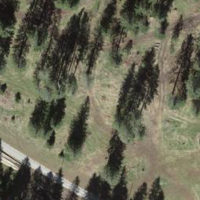
EUNIS habitat code: 43
Species observed at this site:
Corvus corone
Turdus merula
Parus major
Troglodytes troglodytes
Milvus milvus
Dryocopus martius
Pica pica
Certhia familiaris
Garrulus glandarius
Fringilla coelebs
Picus viridis
Periparus ater